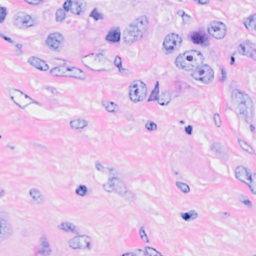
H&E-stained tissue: Breast